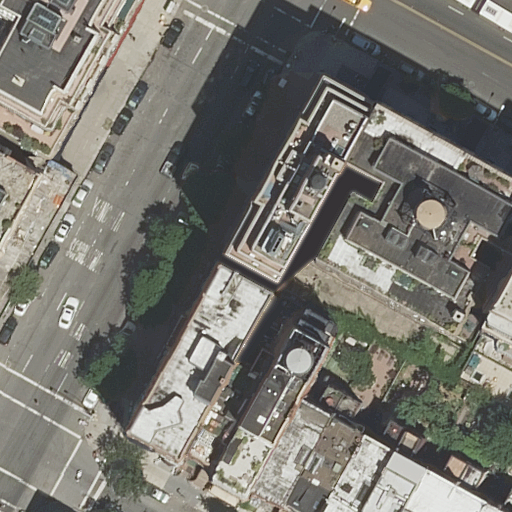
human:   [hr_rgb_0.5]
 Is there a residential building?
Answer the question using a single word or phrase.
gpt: yes

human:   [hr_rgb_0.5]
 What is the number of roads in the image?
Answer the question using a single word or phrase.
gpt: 4

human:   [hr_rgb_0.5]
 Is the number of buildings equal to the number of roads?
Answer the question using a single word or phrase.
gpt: no

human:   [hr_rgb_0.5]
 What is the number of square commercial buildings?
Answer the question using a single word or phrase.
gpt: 0

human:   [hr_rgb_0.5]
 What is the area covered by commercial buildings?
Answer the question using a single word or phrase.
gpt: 0m2

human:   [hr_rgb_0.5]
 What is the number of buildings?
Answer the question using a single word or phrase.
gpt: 14

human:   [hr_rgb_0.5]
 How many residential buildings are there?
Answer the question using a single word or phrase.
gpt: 14

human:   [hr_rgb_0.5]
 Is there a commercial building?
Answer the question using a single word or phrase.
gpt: no

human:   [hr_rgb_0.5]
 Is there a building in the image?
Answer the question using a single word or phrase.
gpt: yes

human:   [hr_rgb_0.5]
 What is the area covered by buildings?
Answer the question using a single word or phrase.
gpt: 3929m2

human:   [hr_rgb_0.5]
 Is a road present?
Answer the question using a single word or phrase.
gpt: yes

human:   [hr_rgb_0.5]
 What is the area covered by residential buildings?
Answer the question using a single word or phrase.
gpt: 3929m2

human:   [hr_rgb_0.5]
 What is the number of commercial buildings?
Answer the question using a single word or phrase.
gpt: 0

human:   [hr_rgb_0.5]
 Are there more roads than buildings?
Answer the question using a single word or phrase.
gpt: no

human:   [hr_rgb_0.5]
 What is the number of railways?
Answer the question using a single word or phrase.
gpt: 0

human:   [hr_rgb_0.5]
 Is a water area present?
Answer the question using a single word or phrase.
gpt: no

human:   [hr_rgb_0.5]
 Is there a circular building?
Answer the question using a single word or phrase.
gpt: no

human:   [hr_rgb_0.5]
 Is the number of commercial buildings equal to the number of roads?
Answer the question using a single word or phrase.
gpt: no

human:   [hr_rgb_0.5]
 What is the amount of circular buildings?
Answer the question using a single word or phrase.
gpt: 0

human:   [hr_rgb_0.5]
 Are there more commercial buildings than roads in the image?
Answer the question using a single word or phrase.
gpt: no

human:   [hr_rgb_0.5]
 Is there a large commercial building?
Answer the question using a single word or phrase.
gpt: no

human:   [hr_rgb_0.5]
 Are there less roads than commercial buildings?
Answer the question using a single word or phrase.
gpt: no

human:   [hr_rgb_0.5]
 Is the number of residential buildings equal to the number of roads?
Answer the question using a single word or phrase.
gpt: no

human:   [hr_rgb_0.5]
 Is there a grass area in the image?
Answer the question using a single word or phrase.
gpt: no

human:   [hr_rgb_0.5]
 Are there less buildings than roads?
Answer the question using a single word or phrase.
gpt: no

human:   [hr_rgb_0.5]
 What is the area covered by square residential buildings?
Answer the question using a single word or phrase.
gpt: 0m2

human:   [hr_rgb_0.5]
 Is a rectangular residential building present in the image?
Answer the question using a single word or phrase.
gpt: yes

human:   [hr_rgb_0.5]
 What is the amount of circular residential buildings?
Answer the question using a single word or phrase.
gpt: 0

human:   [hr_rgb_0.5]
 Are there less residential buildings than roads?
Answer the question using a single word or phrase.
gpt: no

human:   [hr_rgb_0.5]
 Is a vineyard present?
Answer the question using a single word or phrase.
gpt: no

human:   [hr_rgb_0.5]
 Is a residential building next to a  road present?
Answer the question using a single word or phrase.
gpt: yes

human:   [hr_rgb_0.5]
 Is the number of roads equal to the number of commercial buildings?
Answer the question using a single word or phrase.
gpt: no

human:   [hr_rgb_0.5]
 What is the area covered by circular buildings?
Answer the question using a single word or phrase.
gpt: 0m2

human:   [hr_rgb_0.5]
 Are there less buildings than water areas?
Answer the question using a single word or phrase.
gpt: no

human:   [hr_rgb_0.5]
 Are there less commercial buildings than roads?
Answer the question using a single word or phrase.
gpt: yes

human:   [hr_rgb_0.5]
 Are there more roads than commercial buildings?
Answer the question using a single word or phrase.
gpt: yes

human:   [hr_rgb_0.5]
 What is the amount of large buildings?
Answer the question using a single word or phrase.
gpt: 3

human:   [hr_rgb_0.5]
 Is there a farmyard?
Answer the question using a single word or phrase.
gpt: no

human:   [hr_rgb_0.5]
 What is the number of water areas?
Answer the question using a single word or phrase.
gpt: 0

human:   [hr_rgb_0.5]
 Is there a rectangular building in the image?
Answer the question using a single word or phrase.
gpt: yes

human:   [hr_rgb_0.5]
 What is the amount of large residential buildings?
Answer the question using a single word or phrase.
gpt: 3

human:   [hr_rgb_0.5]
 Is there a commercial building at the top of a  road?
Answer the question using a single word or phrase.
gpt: no

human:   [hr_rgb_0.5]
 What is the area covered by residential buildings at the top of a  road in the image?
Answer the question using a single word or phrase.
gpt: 2953m2

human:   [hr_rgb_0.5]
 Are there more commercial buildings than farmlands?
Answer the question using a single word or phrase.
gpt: no

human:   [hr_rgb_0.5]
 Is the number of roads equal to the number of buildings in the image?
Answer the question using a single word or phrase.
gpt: no

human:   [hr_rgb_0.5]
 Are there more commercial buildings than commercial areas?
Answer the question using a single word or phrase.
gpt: no

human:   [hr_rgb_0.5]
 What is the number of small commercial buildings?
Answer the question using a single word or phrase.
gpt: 0

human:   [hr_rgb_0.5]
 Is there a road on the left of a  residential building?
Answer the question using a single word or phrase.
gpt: yes

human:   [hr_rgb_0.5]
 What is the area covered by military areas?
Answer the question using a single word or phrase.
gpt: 0m2

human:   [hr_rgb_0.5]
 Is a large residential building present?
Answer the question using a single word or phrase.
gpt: yes

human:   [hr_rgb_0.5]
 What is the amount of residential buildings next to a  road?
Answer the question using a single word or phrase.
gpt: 14

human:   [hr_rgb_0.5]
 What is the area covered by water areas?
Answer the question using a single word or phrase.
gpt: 0m2

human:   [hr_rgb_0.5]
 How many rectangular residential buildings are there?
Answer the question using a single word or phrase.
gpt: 7

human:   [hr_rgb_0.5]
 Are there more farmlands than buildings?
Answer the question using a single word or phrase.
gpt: no

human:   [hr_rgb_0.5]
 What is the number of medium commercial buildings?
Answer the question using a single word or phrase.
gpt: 0

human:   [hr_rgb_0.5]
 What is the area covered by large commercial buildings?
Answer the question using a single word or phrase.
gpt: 0m2

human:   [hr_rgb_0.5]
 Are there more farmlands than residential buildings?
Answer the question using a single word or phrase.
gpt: no

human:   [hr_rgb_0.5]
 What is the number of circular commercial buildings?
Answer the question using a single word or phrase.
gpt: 0

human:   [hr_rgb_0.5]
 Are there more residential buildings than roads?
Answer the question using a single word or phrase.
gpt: yes

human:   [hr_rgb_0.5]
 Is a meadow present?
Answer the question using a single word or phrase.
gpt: no

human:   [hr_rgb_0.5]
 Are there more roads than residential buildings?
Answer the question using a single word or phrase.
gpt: no

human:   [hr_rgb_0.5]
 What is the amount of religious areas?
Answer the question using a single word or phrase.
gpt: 0

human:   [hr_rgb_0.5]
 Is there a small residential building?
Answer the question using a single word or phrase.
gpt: yes

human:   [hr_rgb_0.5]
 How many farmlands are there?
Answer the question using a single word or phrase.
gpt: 0